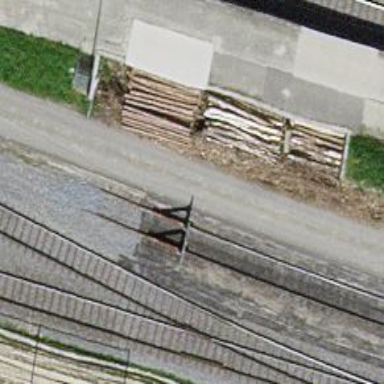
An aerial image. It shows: Railway buffer stop.